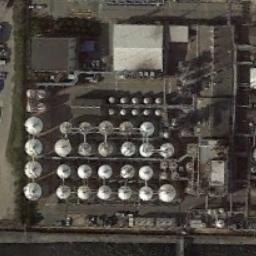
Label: storage_tank